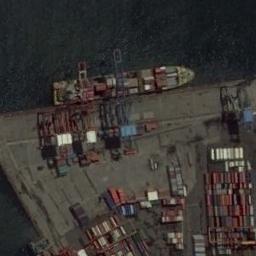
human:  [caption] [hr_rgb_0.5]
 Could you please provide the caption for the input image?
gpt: There are many containers in the dock beside the ship .

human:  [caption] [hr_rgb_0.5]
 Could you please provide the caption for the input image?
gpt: The cargo ship full of containers is docked at the container terminal .

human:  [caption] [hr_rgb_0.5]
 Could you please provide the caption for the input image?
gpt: There is a ship in the blue water on the shore .

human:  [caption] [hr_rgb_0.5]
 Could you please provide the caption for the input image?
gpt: A green container-laden ship is docked by the dock, With large containers and loading and unloading equipment on the dock .

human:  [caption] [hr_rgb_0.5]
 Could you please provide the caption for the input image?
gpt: The ship with many containers is at the harbor with many containers .